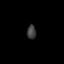
Tissue: prostate
Cell type: T cells
Senescence score: 0.715
Nuclear area (px): 124
Mean DAPI intensity: 61.855